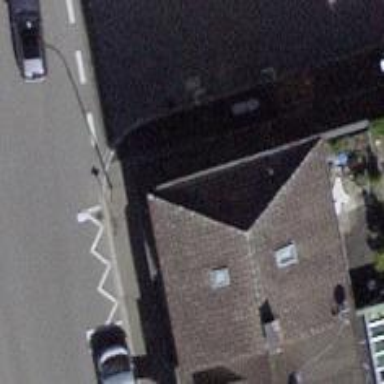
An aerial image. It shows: Post office.